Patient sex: M
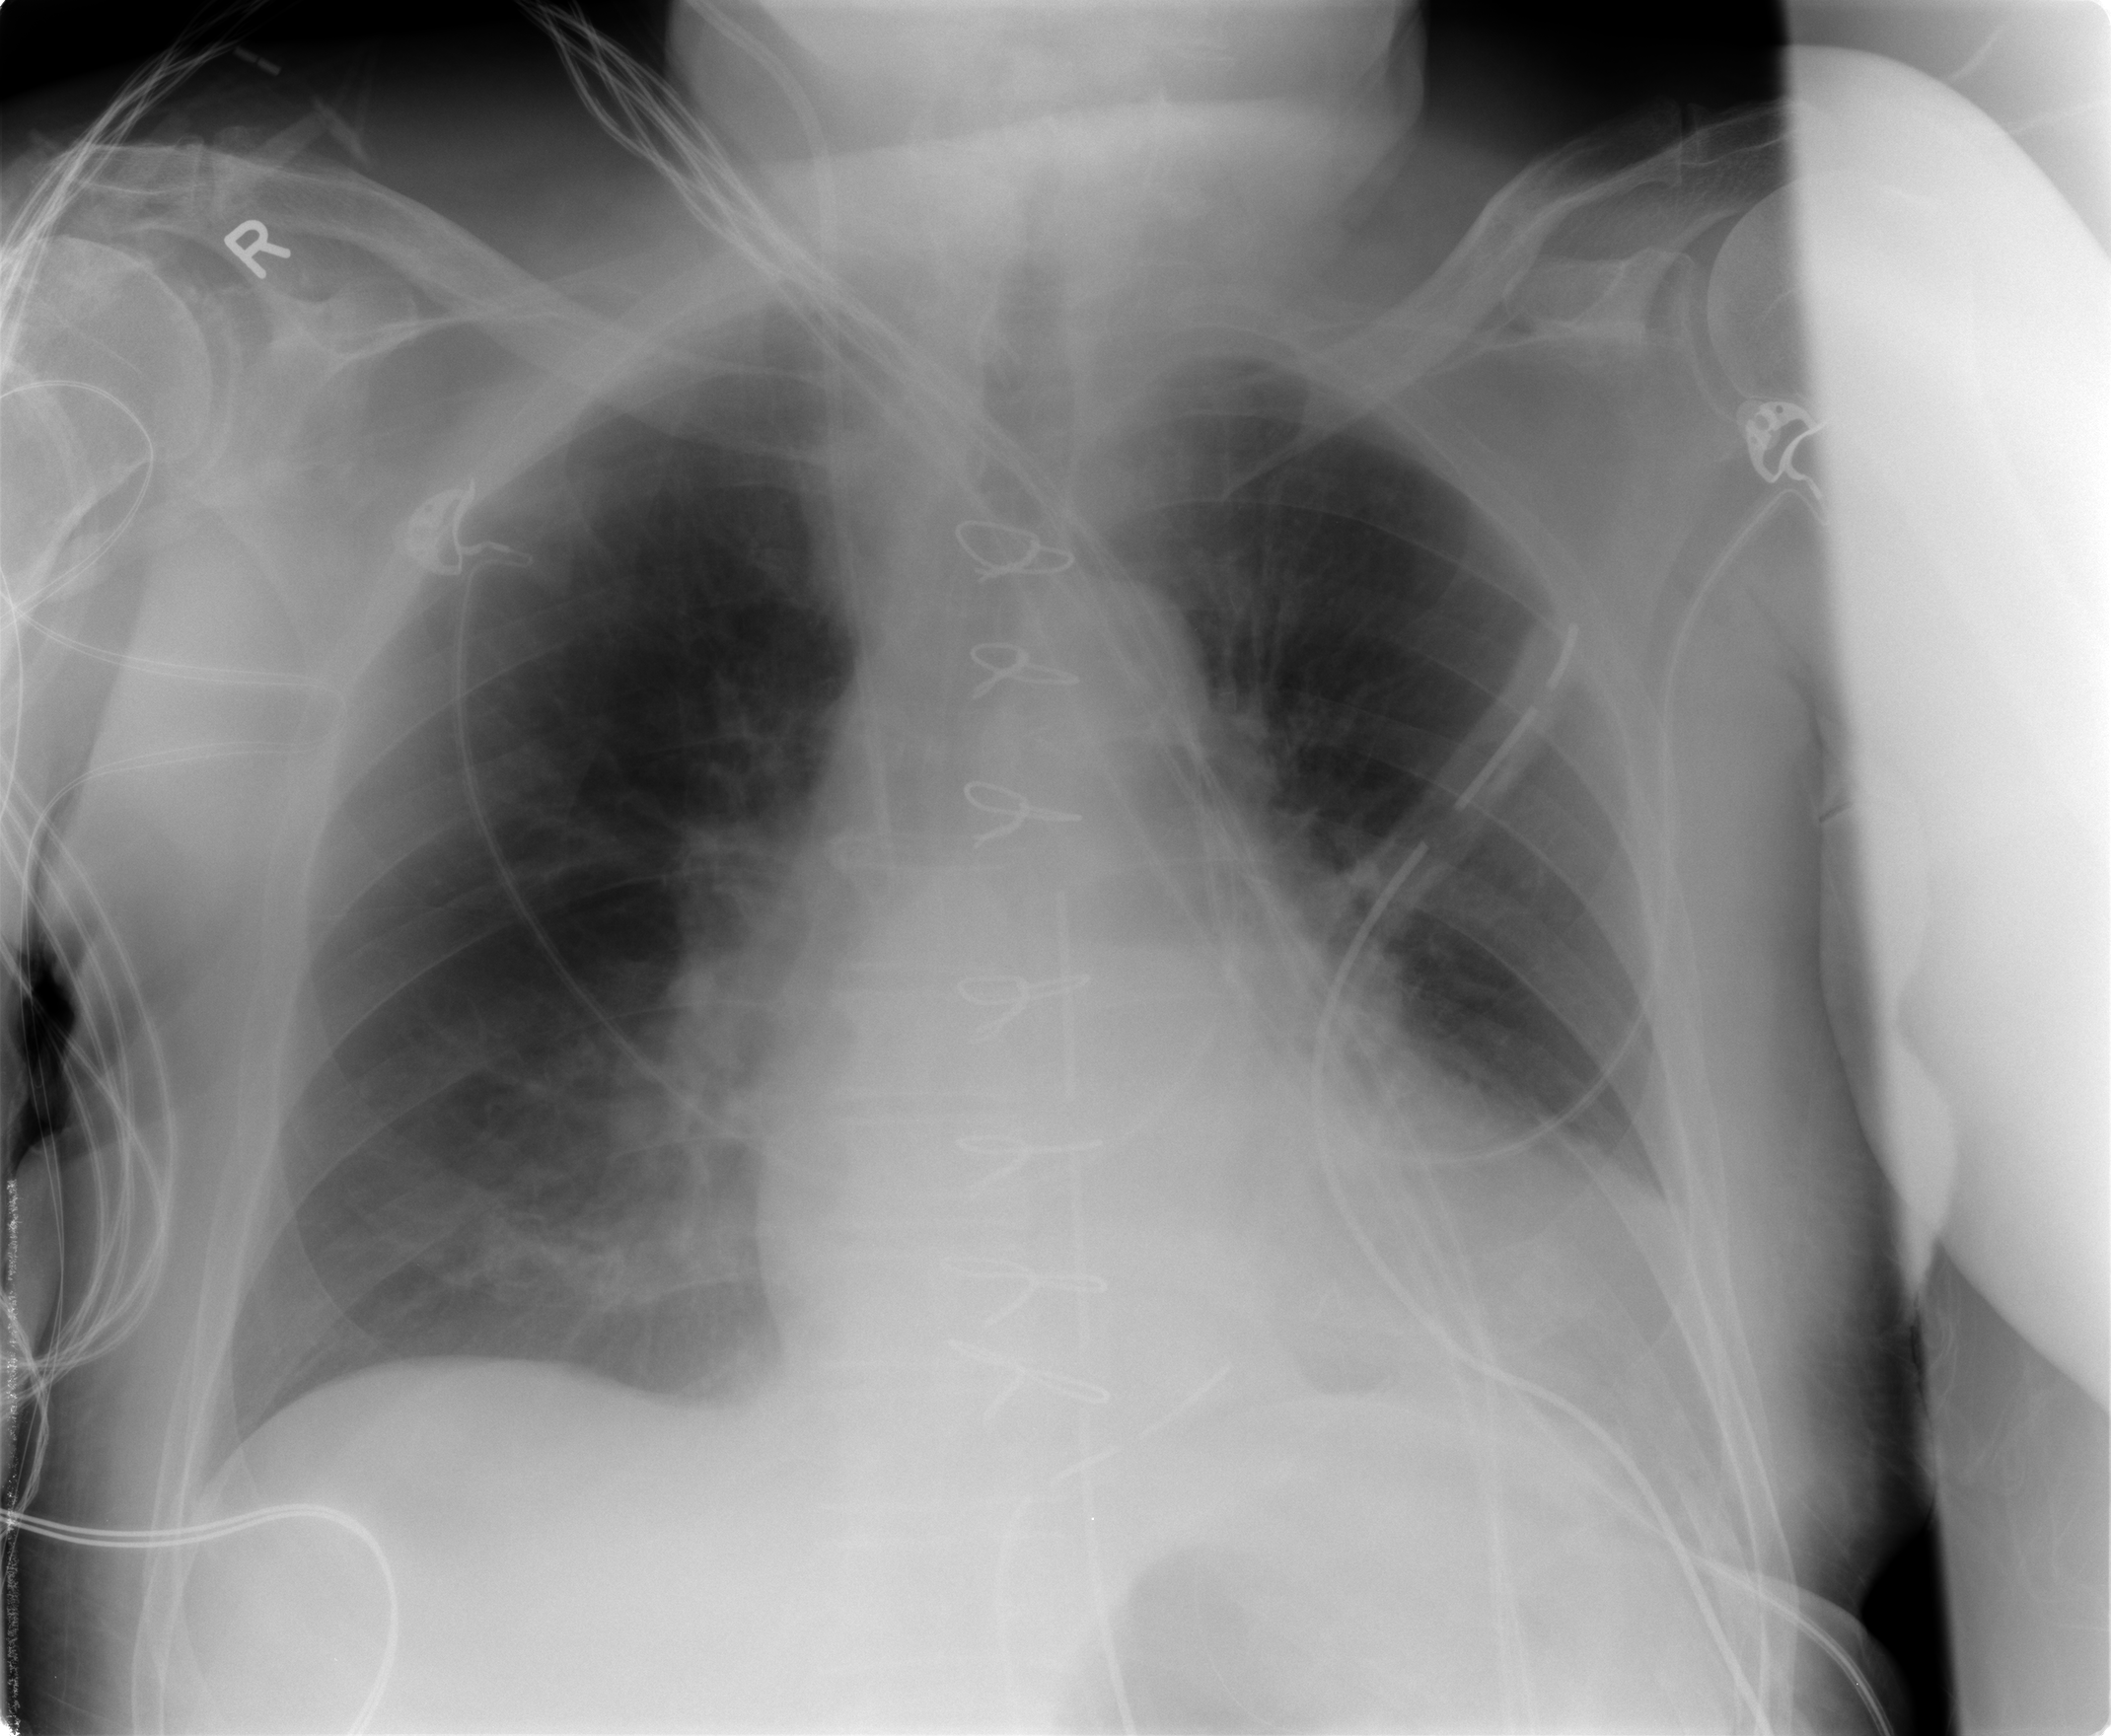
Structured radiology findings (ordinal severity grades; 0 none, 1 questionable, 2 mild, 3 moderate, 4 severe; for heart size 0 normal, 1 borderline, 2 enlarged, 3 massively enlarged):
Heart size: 0
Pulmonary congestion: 2
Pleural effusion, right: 1
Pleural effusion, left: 1
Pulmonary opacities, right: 1
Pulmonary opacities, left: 0
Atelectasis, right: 2
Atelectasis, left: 2